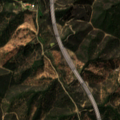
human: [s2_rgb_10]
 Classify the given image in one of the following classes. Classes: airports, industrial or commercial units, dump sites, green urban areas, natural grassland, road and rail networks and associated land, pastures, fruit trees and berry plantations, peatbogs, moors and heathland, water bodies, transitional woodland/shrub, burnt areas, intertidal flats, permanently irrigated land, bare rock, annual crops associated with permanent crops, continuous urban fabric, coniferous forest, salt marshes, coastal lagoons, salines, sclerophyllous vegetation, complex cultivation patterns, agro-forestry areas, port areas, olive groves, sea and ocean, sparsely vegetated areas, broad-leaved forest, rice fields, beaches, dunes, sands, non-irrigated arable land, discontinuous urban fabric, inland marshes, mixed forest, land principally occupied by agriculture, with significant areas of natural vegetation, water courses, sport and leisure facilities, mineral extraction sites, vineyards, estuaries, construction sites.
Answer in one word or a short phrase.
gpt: complex cultivation patterns, broad-leaved forest, transitional woodland/shrub